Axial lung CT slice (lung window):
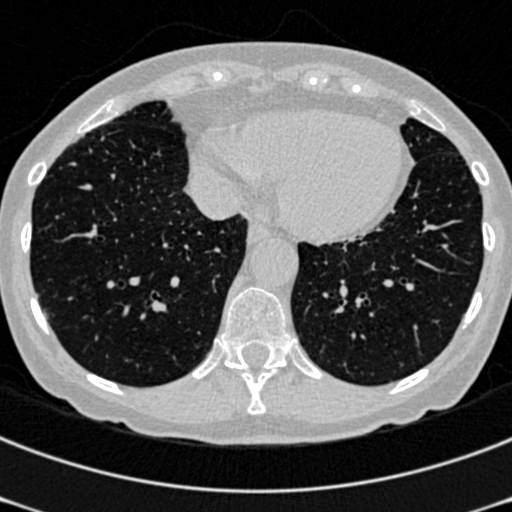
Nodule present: no